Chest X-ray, PA view. Patient: 22 years old, sex M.
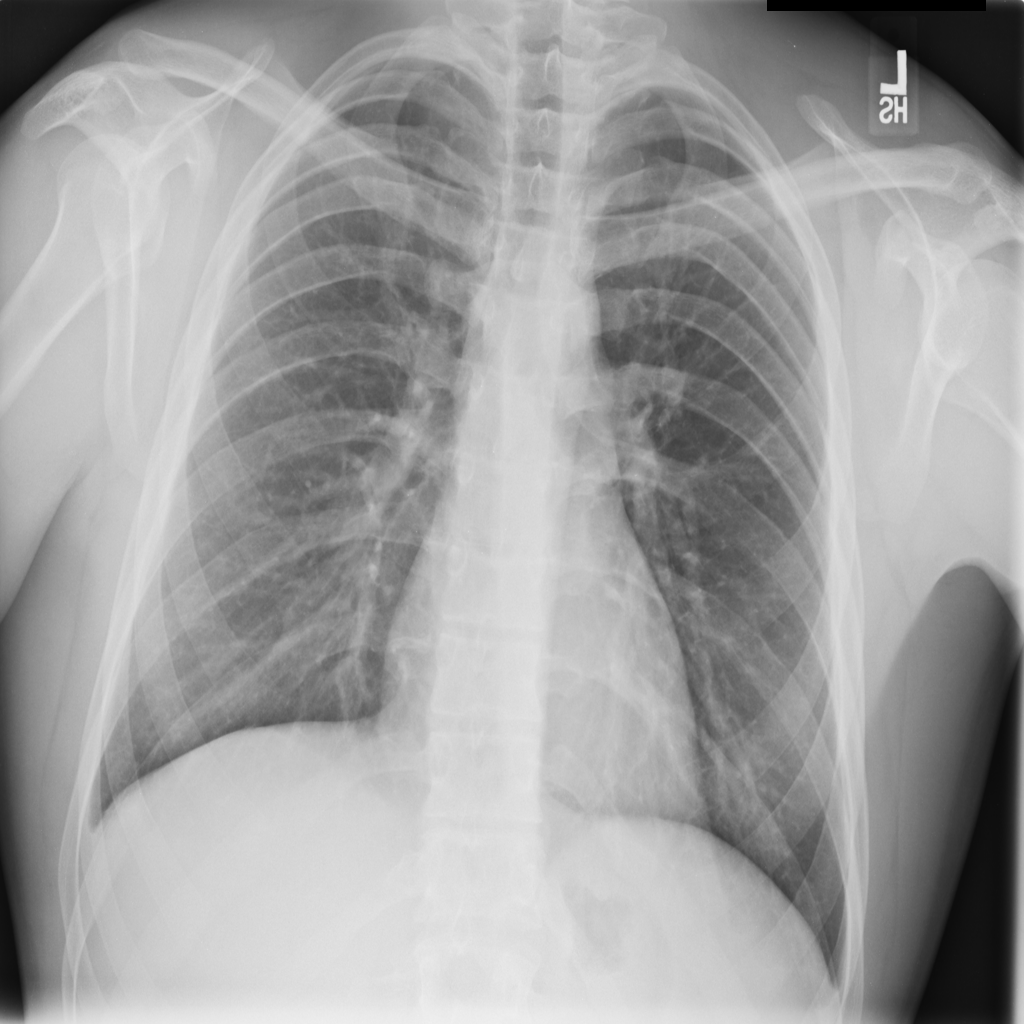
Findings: No Finding